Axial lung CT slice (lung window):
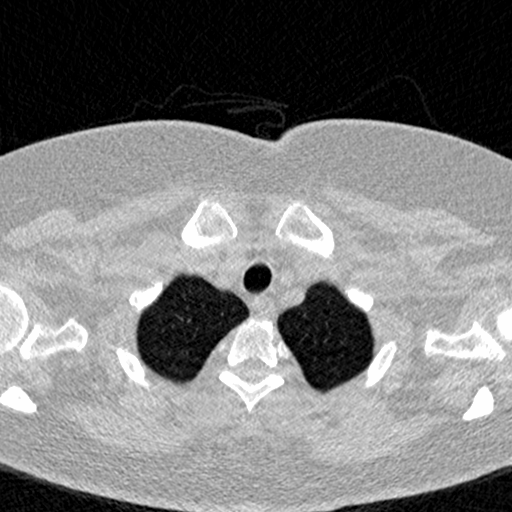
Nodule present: no